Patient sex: M
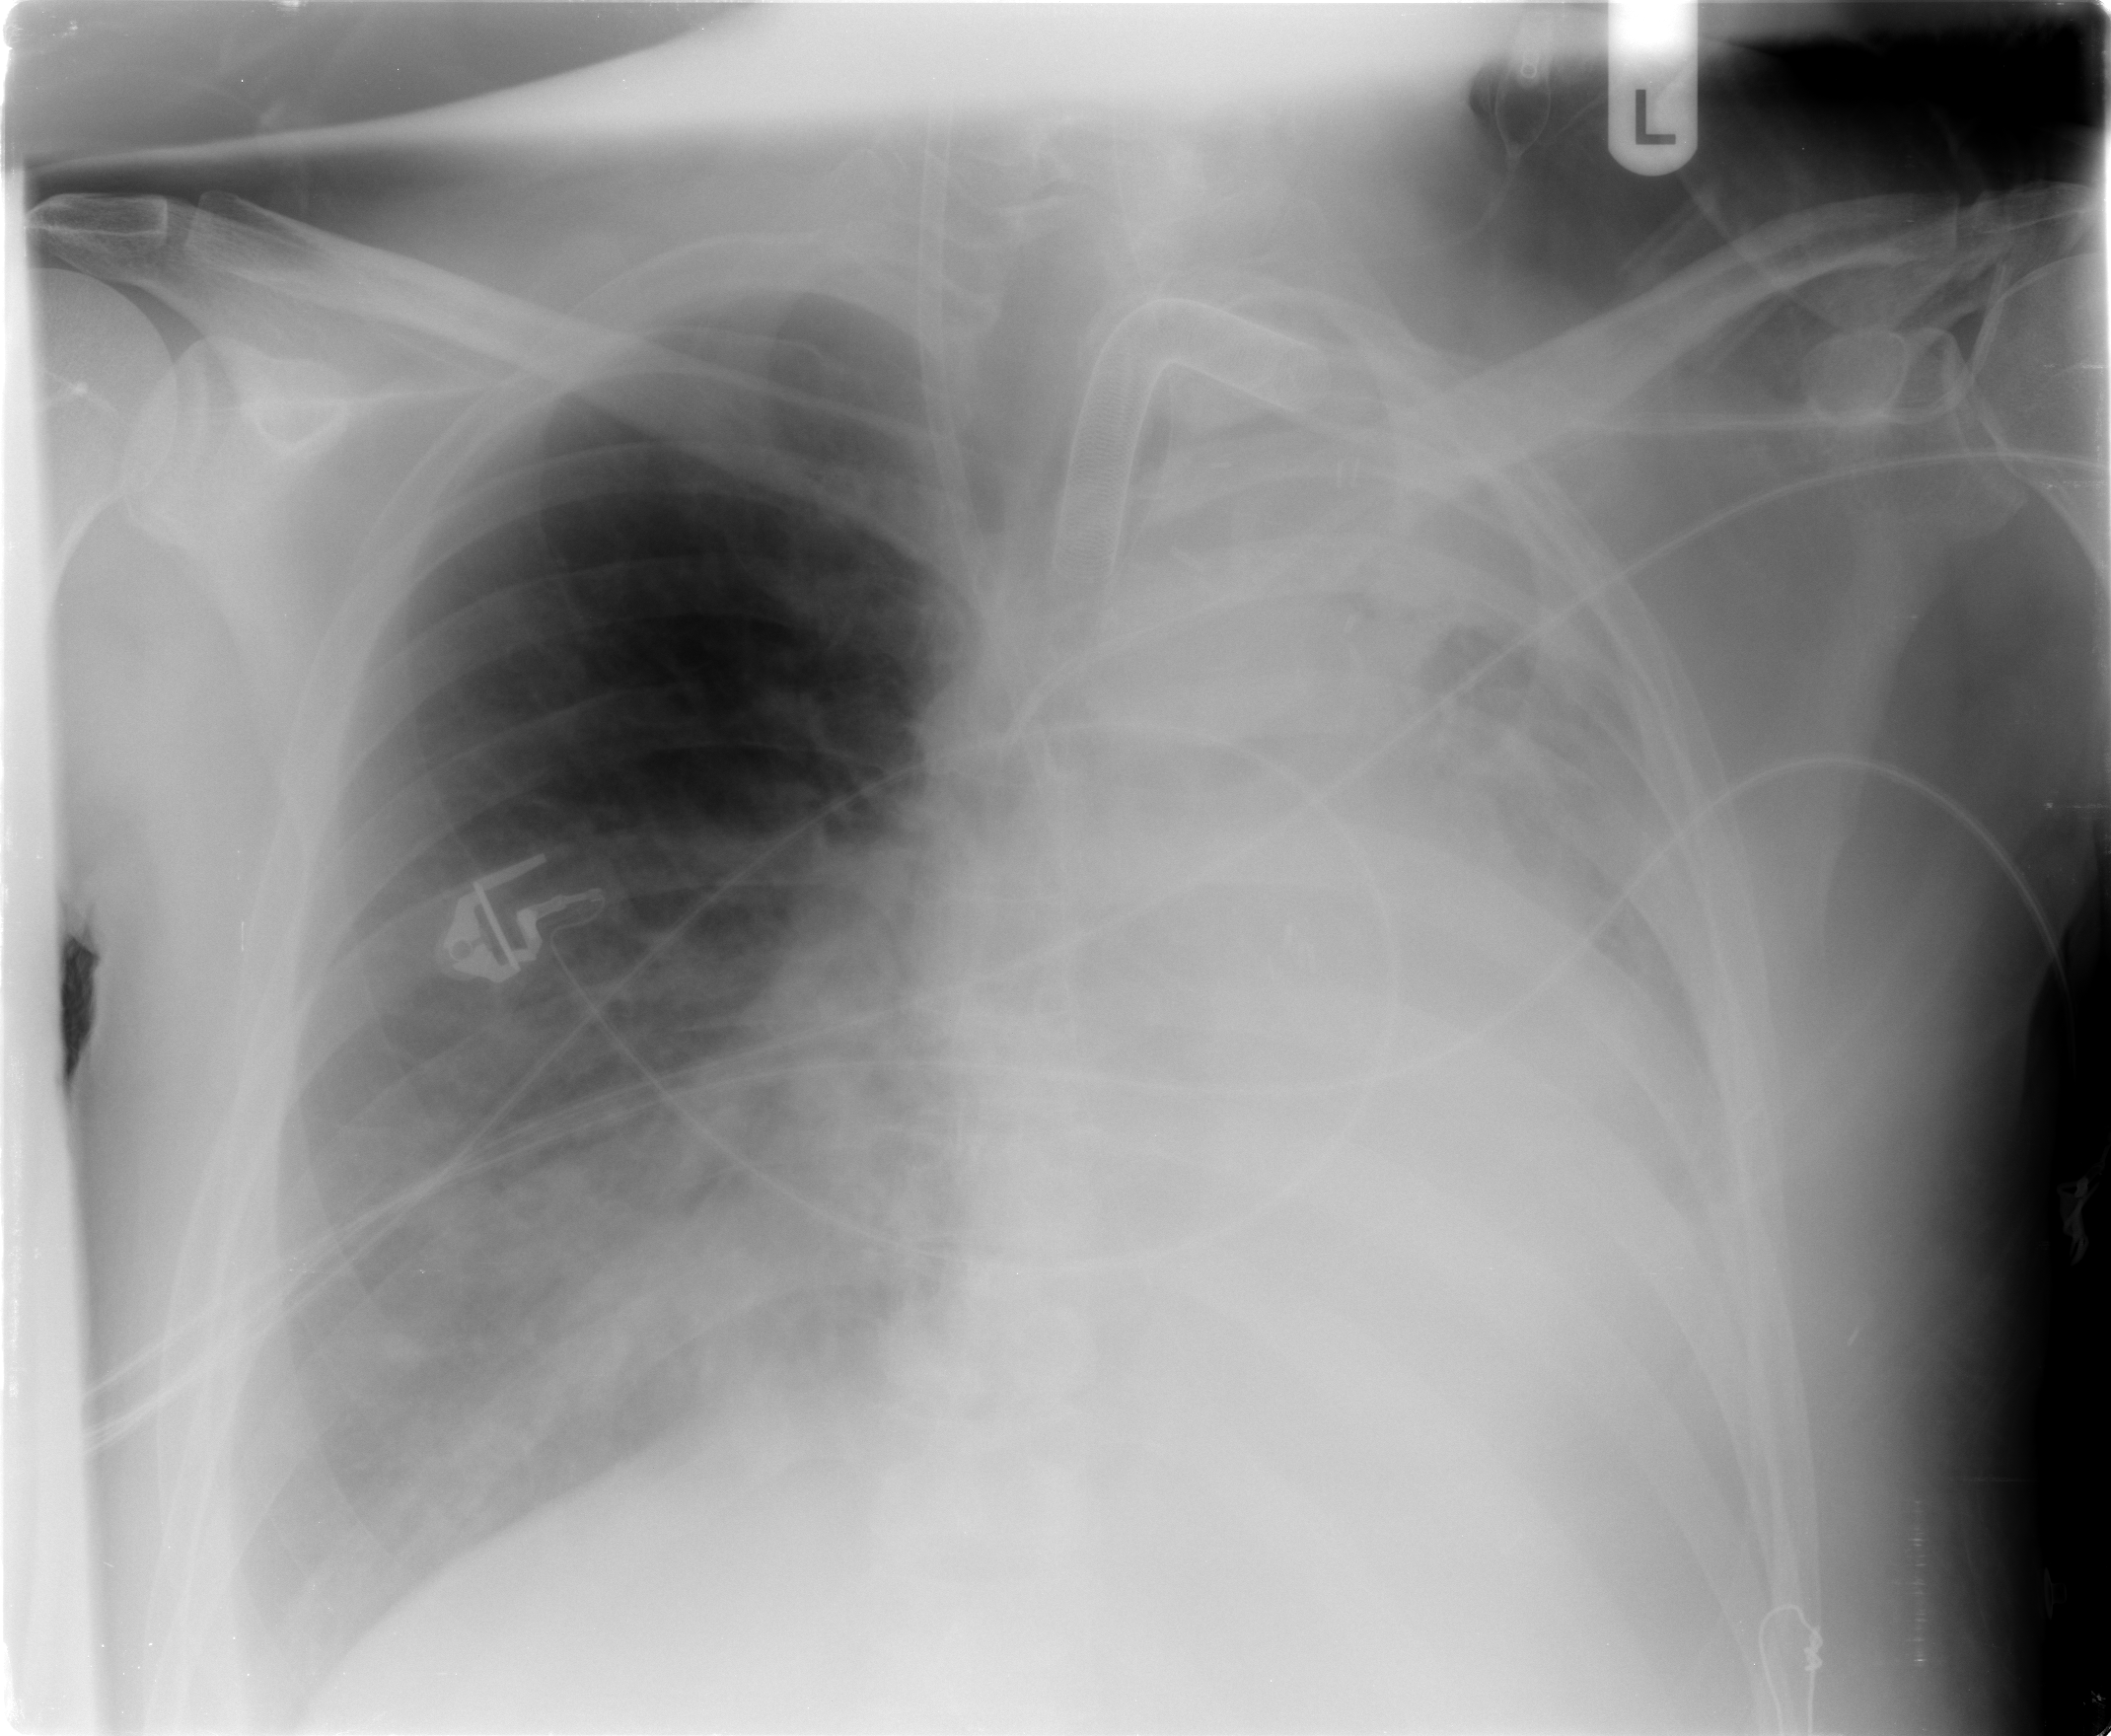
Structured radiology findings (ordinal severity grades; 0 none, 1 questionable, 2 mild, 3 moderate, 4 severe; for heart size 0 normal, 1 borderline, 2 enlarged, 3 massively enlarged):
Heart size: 1
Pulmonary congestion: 0
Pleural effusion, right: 2
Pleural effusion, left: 3
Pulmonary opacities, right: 3
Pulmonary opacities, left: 0
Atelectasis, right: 2
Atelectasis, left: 3